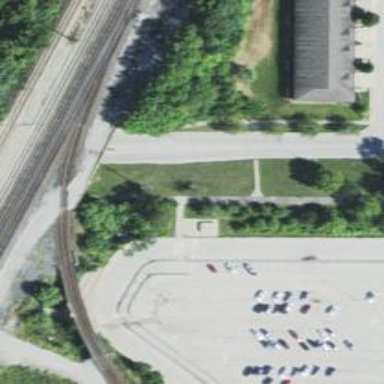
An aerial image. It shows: Asphalt cycleway running alongside abandoned railway line.